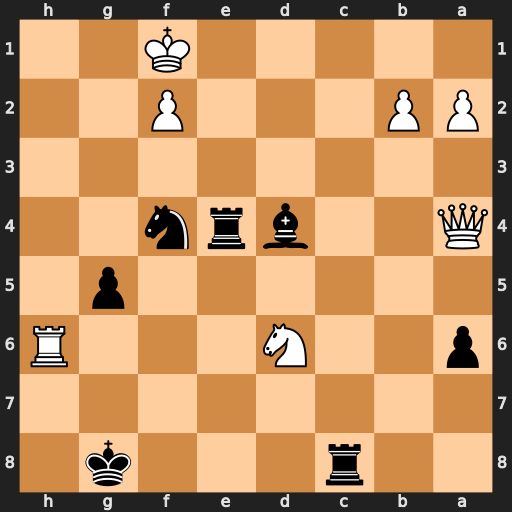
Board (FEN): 2r3k1/8/p2N3R/6p1/Q2brn2/8/PP3P2/5K2
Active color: b
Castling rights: -
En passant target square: -
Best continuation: Rc1+ Qd1 Rxd1#